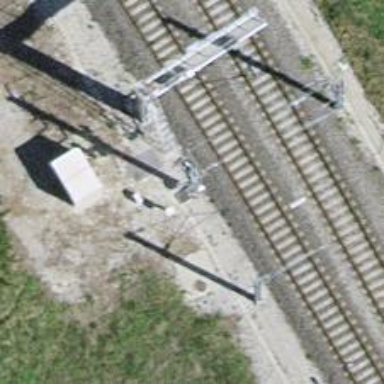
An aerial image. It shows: Catenary mast for power lines.